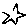
Label: star